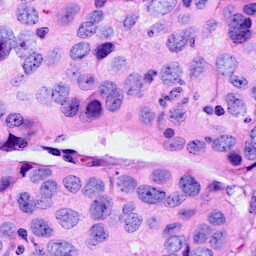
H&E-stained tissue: Breast